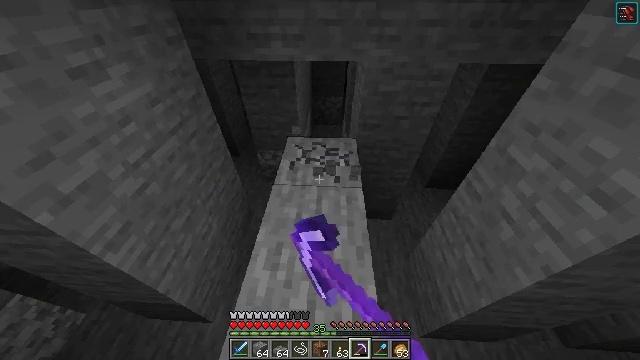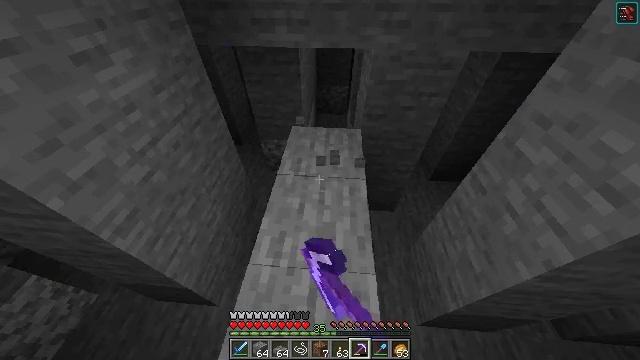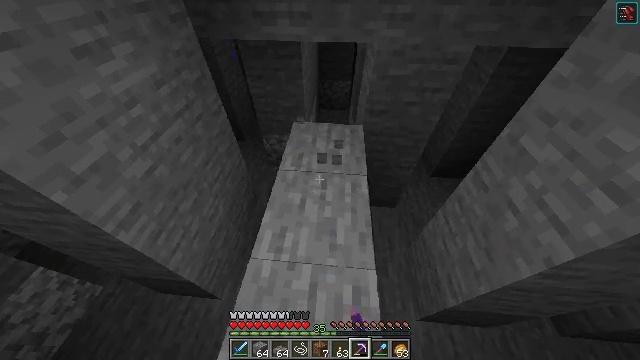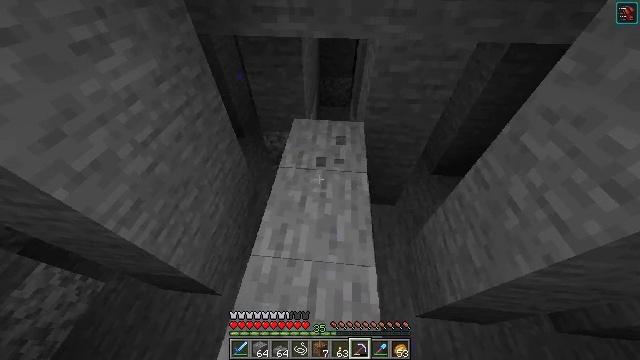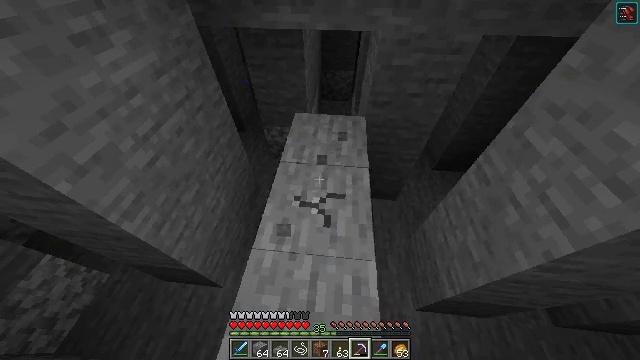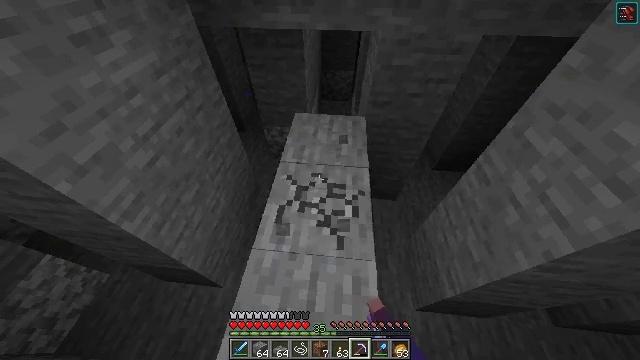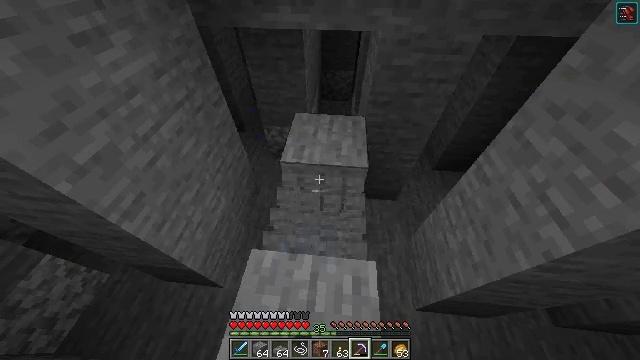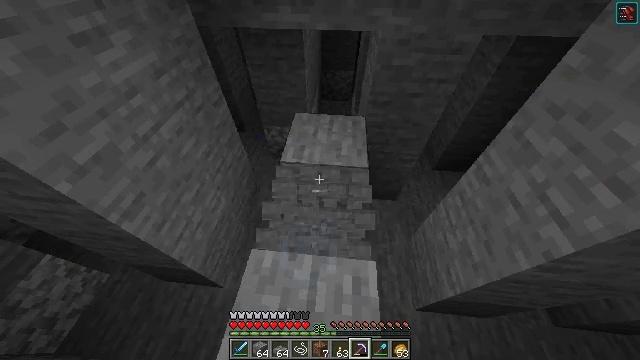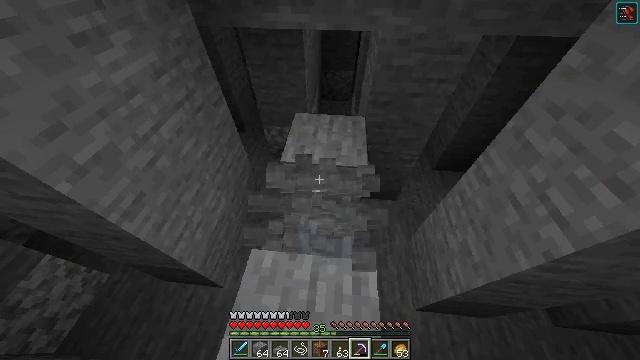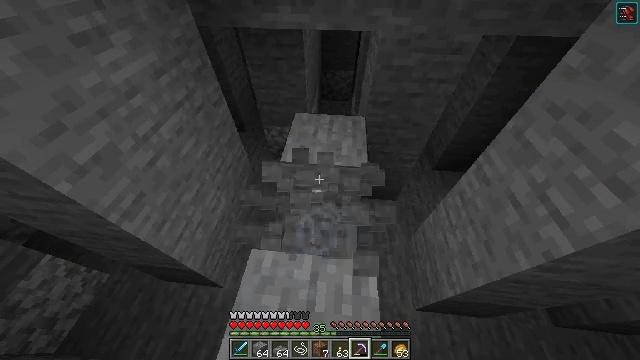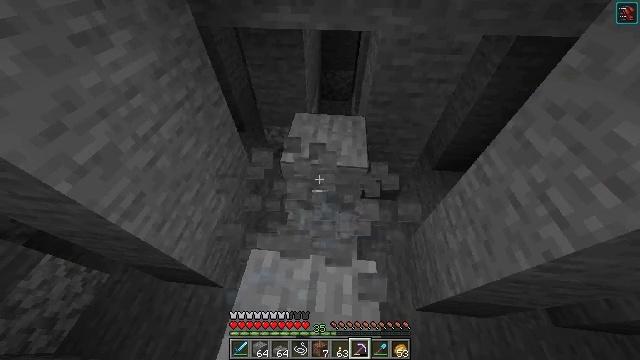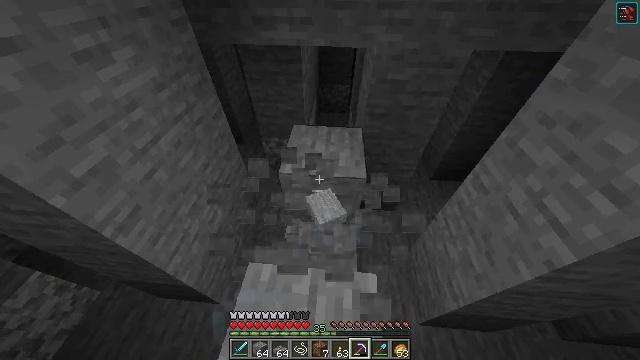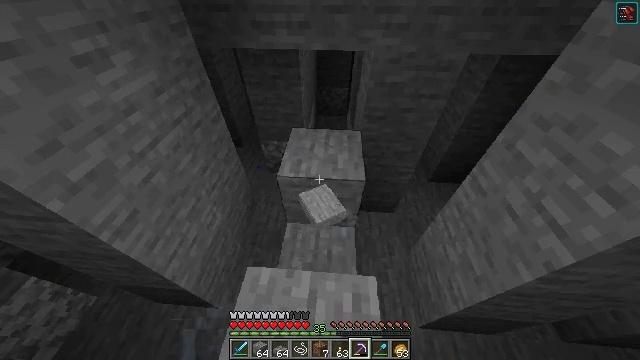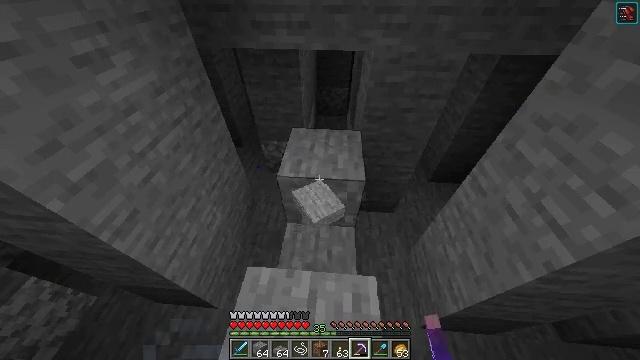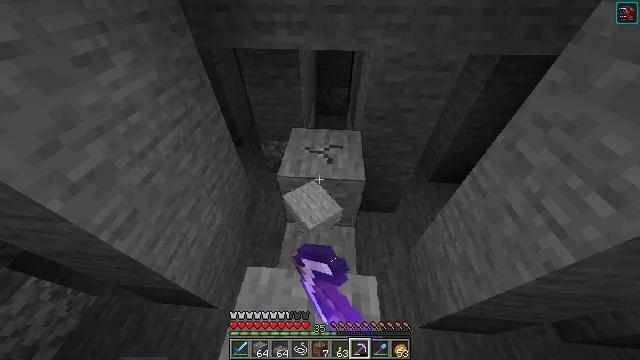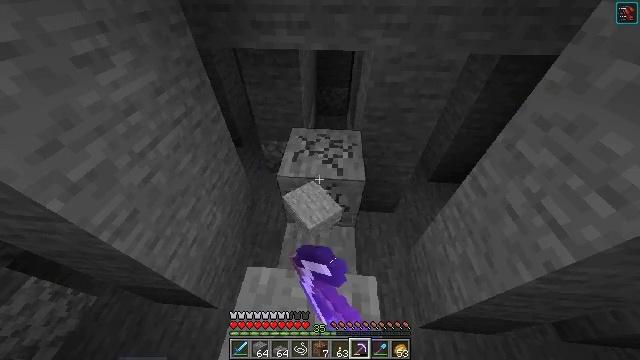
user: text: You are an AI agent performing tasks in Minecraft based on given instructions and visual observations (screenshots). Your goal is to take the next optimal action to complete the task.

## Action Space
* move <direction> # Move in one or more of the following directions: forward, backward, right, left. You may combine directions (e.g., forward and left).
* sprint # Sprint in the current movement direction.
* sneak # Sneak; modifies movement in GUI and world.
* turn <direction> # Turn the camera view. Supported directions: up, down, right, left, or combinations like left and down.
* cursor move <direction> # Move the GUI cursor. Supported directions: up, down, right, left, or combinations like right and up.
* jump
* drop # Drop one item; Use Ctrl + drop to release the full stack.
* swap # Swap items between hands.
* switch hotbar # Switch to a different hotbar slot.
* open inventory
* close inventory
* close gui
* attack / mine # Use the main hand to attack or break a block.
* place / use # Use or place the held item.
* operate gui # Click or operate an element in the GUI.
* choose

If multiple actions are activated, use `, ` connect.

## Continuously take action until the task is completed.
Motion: motion action
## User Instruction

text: Remove the stone slab from the ground.
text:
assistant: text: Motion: turn left and down
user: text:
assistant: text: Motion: turn down
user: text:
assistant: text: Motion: no_op
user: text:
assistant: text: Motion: turn down, attack / mine
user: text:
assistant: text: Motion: attack / mine
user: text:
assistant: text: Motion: attack / mine
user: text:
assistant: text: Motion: attack / mine
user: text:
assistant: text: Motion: attack / mine
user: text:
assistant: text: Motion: attack / mine
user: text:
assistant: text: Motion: attack / mine
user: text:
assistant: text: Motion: turn up
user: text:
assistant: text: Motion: no_op
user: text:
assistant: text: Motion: attack / mine
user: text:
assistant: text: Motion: attack / mine
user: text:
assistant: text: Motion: attack / mine
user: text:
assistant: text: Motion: attack / mine
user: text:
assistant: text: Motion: attack / mine
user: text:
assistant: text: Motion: attack / mine
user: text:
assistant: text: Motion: attack / mine
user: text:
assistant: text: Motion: no_op
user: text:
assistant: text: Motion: move forward
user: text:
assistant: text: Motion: move forward
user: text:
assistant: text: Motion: move forward, turn left
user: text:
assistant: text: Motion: move forward, turn left and down
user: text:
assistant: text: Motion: move forward, turn left and down
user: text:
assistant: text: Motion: move forward, turn left
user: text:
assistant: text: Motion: turn left
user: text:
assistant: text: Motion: turn left
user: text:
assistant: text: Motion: no_op
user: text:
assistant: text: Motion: turn left